Interaction volume radius: 5 \u00c5
Interaction volume height: 10 \u00c5
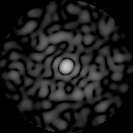
Disorder parameter: 0.8799